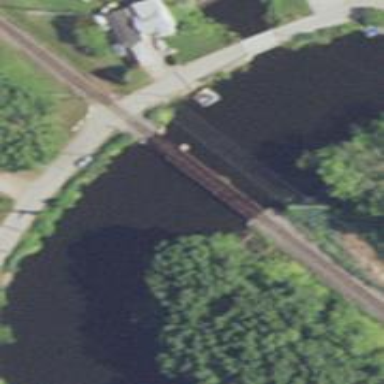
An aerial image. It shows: Movable bridge over railway.